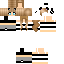
A female human skin with medium skin, wearing blonde long hair dressed in a blue hoodie and black pants, featuring a closed mouth.